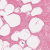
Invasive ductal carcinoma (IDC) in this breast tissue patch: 0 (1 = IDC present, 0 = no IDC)